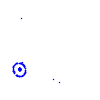
Particle: proton